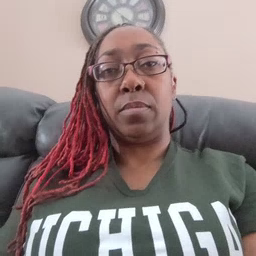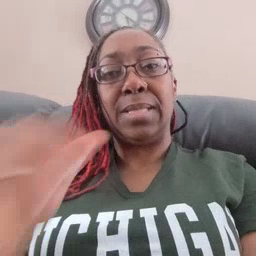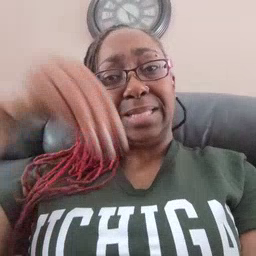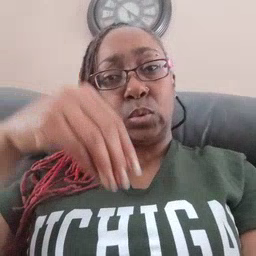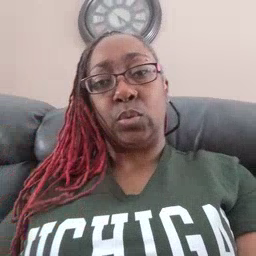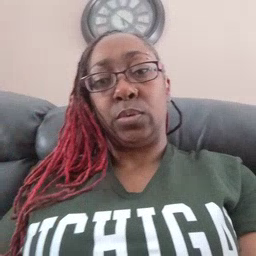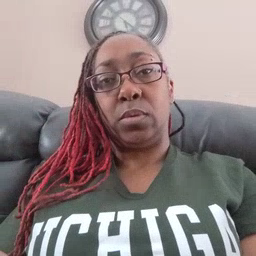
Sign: into